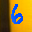
Label: 6